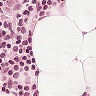
Metastatic tissue present: no